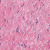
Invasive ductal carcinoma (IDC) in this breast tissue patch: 0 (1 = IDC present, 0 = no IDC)